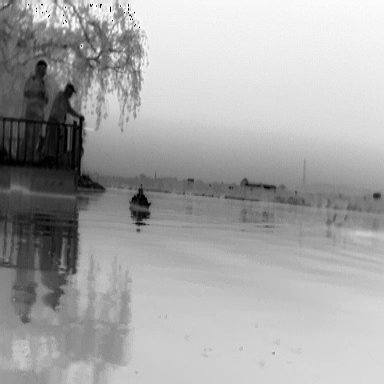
There is a canoe in the infrared image.